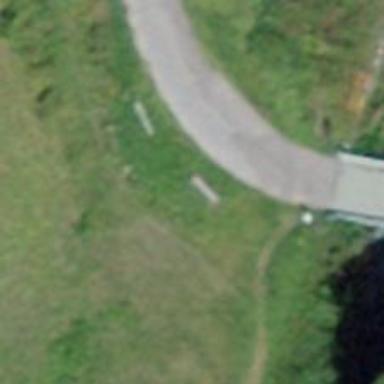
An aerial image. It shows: Brown bench.